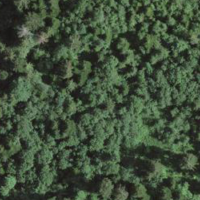
EUNIS habitat code: 44
Species observed at this site:
Caltha palustris